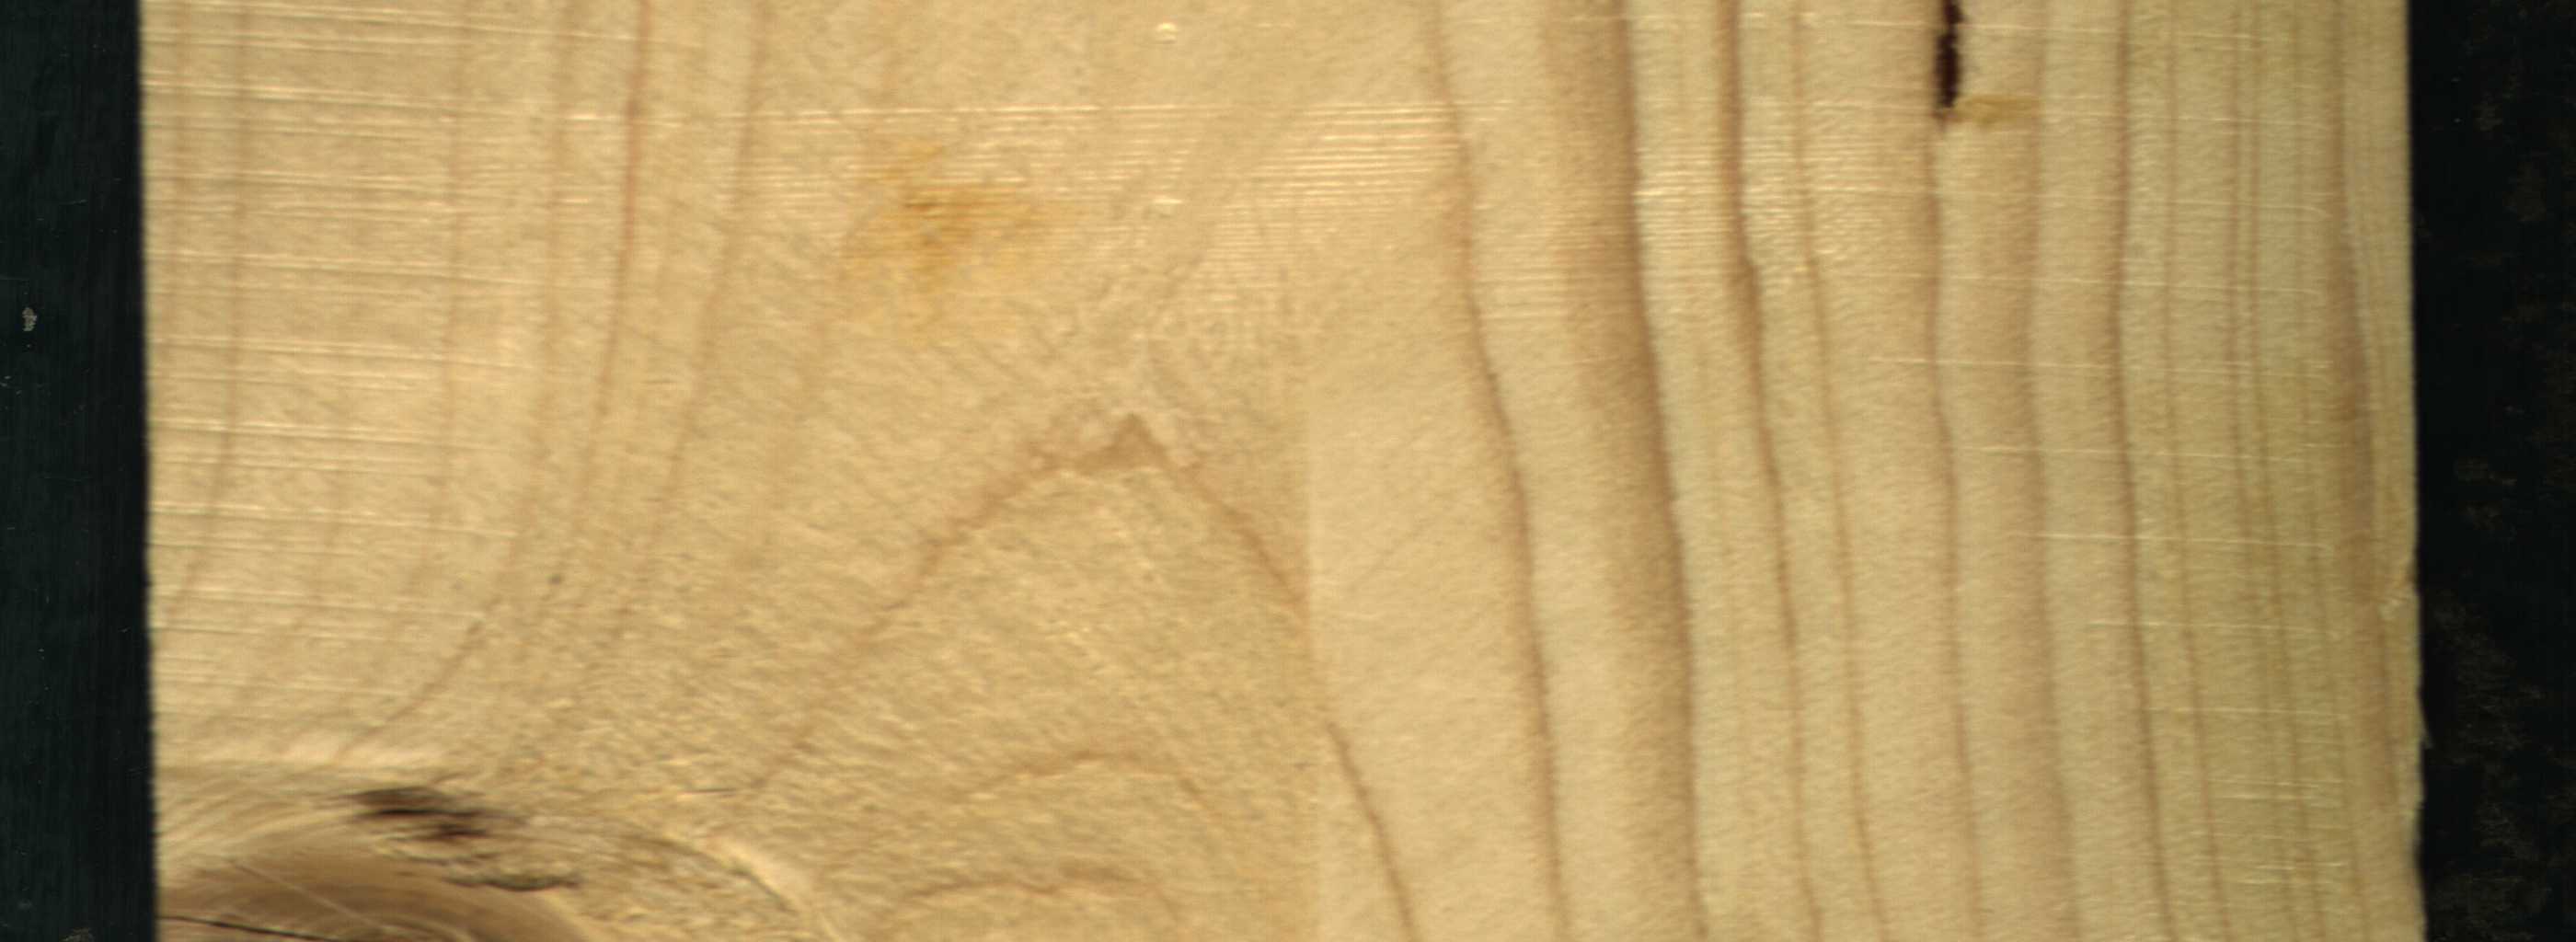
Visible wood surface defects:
resin
knot_with_crack